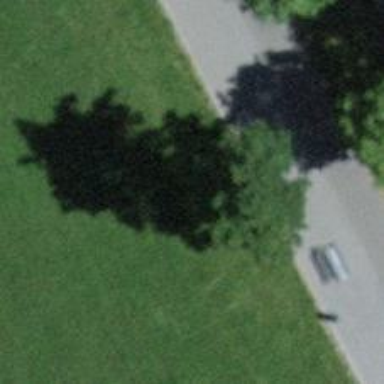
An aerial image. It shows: Avenue of broadleaved trees.